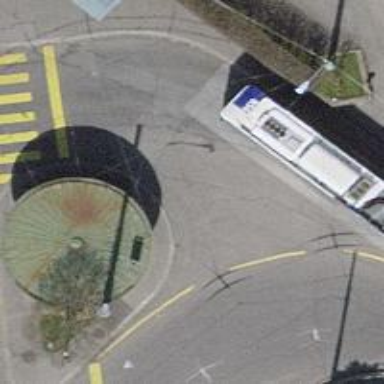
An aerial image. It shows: Transportation building with flat roof.